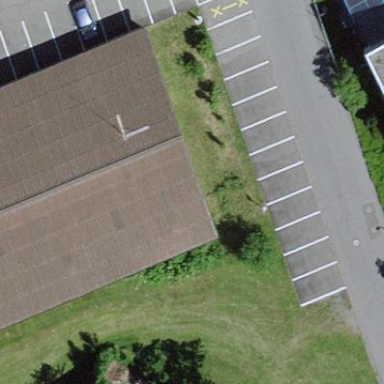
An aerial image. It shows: View of roof of building.